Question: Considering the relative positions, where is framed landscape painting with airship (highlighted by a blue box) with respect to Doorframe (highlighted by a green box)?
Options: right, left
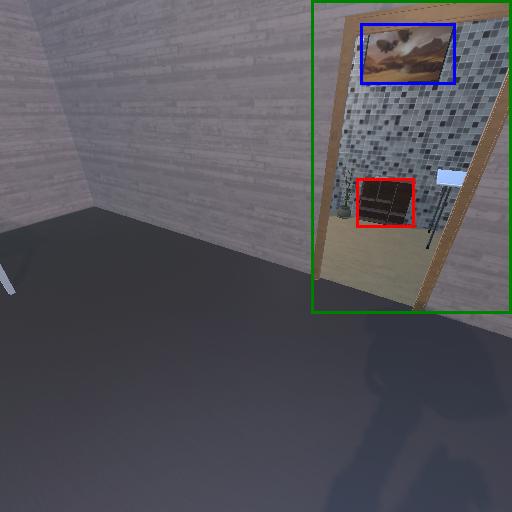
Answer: right